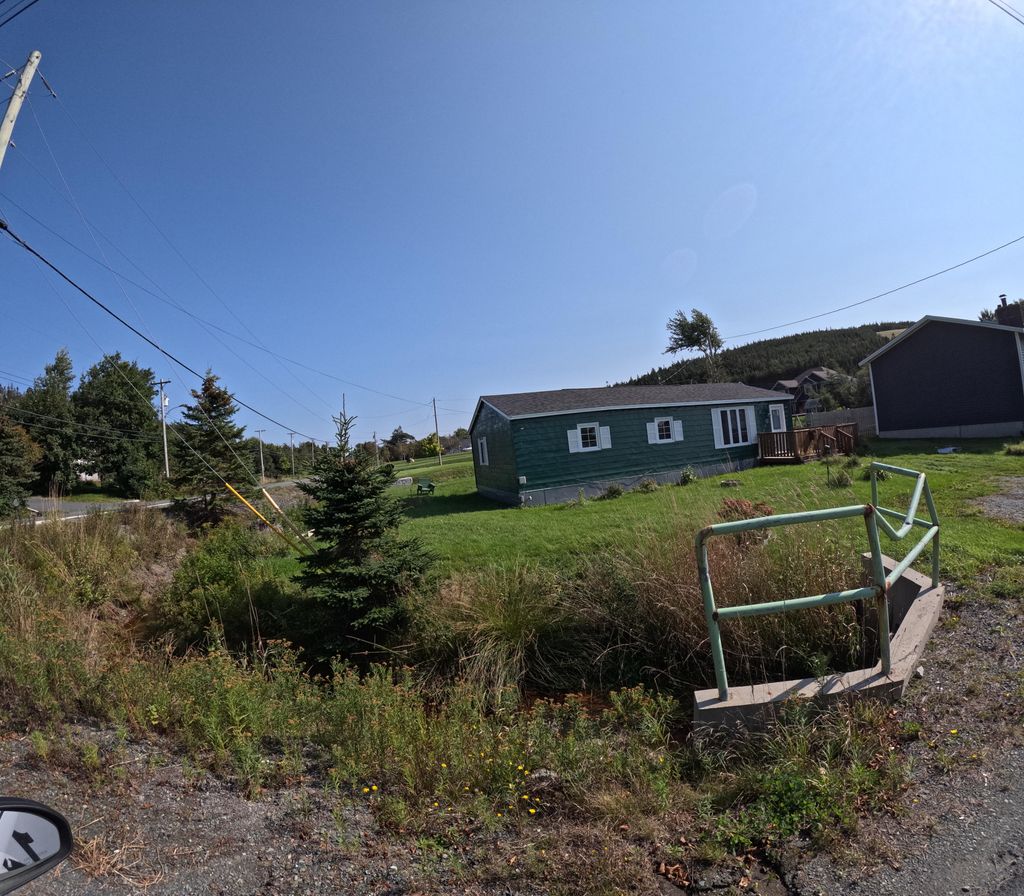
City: st_johns